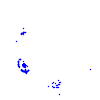
Particle: electron